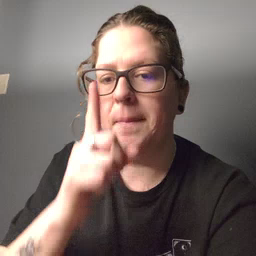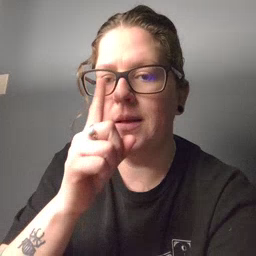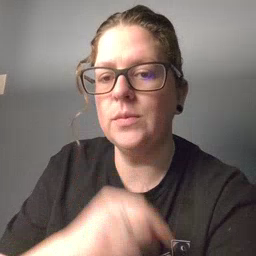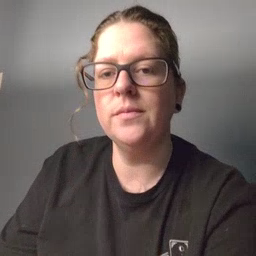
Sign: mouse